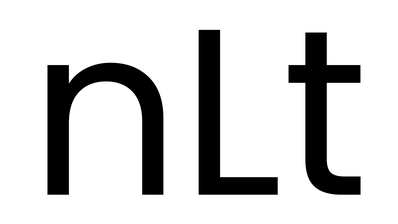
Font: Poppins-Regular